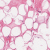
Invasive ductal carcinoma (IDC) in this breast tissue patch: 0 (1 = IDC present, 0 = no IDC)